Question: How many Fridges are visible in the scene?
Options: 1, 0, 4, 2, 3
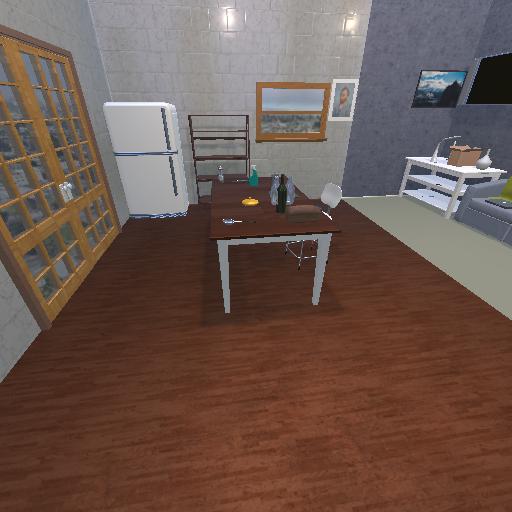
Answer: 1